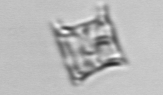
Label: Eucampia